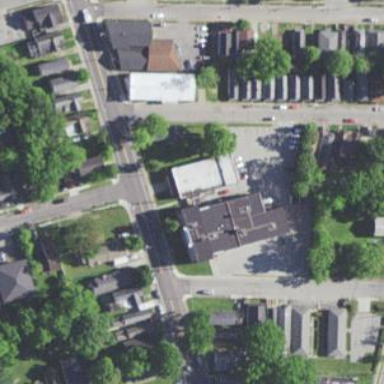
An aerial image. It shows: Community center building.